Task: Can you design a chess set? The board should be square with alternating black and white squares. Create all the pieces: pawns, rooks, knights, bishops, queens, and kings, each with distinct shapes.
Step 2949:
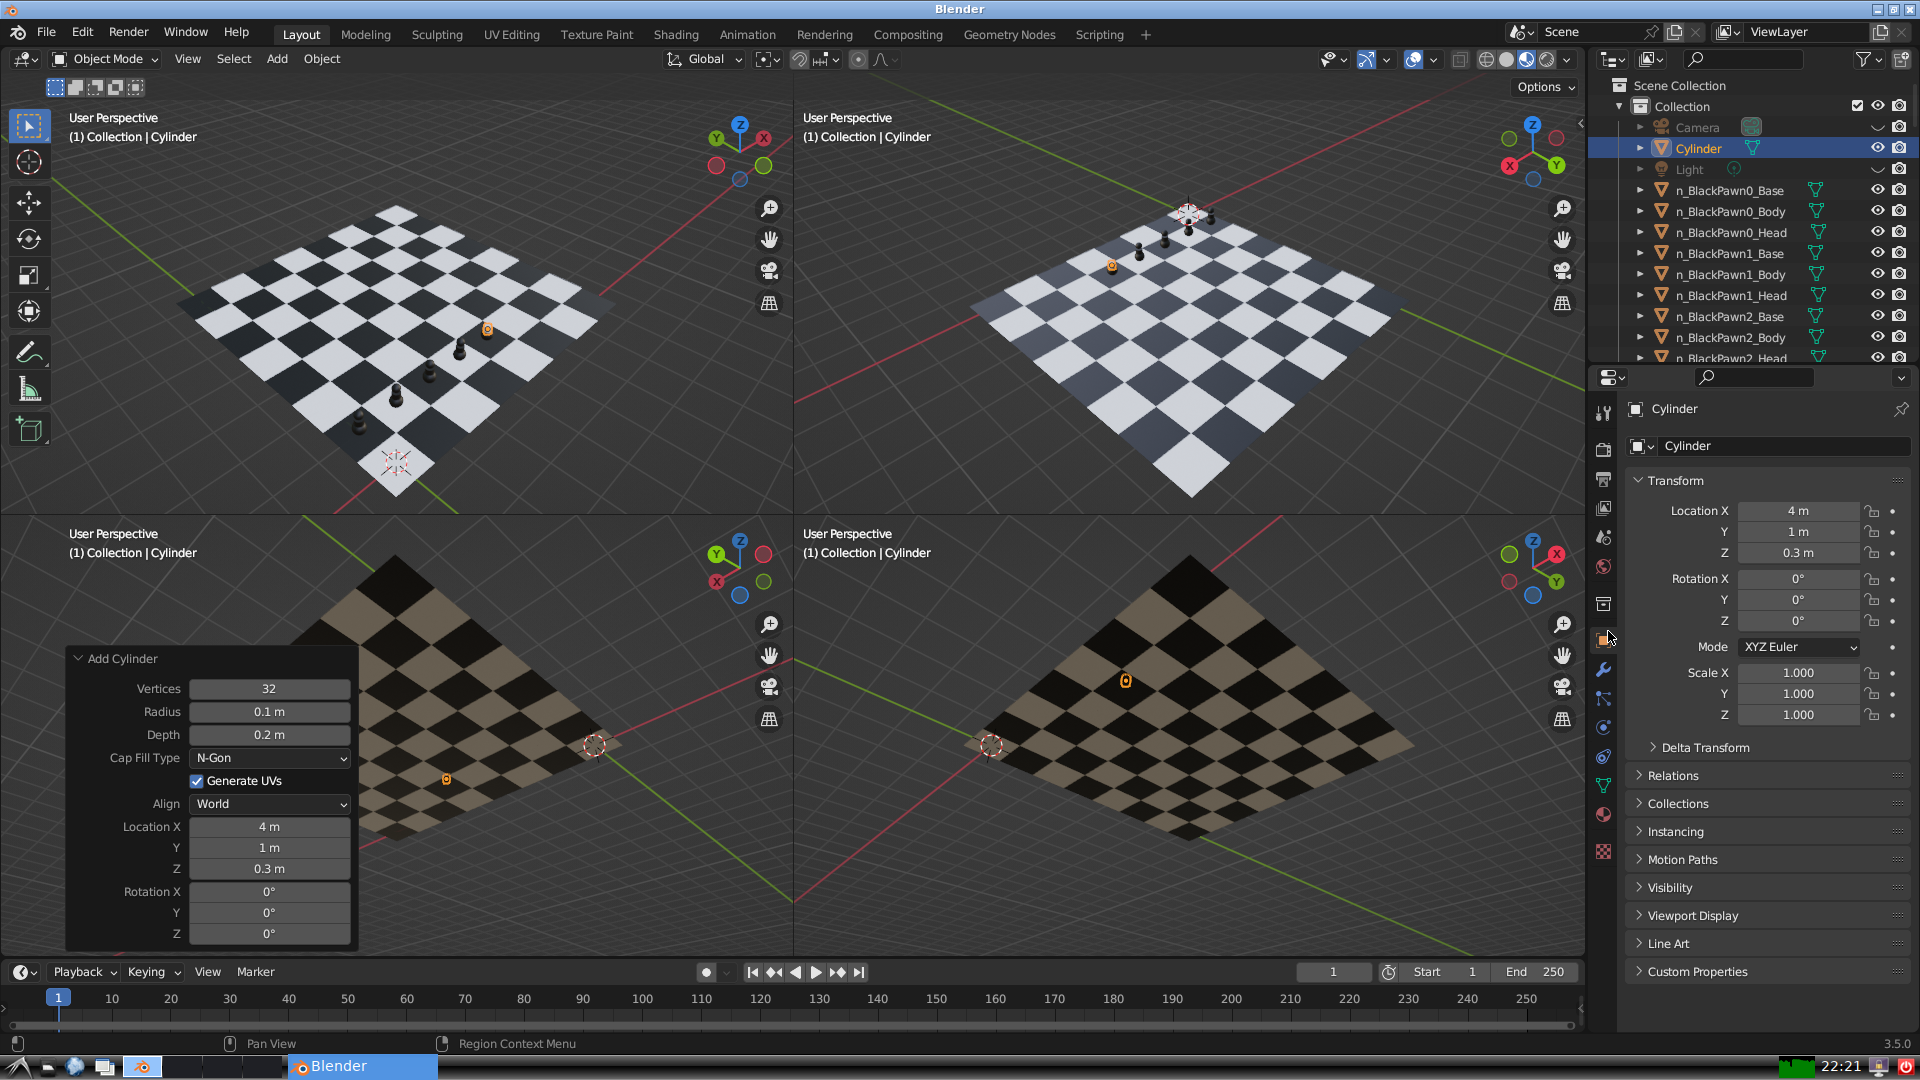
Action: {"mouse_move": [1732, 445]}